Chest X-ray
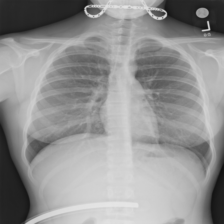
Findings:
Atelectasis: negative
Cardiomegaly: negative
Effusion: negative
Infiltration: negative
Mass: negative
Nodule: negative
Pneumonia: negative
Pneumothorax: negative
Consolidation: negative
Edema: negative
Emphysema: negative
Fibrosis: negative
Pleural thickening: negative
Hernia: negative